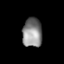
Tissue: lung
Cell type: Endothelial cells
Senescence score: 0.2359
Nuclear area (px): 560
Mean DAPI intensity: 136.92